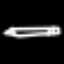
Label: pencil